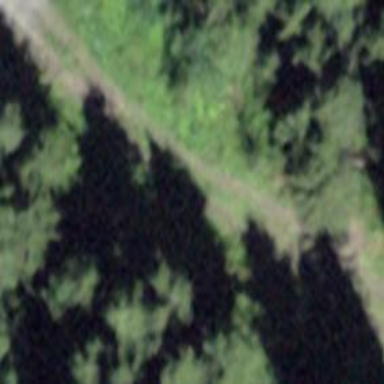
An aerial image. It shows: Track with grade 3 tracktype.